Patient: sex M, age 65
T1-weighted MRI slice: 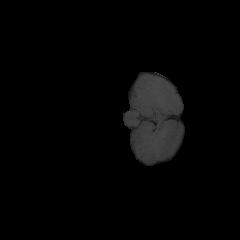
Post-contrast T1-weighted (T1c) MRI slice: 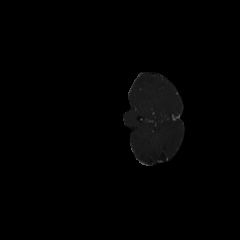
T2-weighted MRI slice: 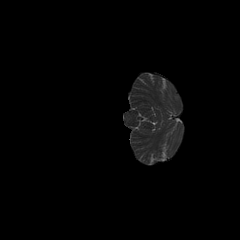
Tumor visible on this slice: no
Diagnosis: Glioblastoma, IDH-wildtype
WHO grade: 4